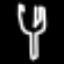
Label: fork